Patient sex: M
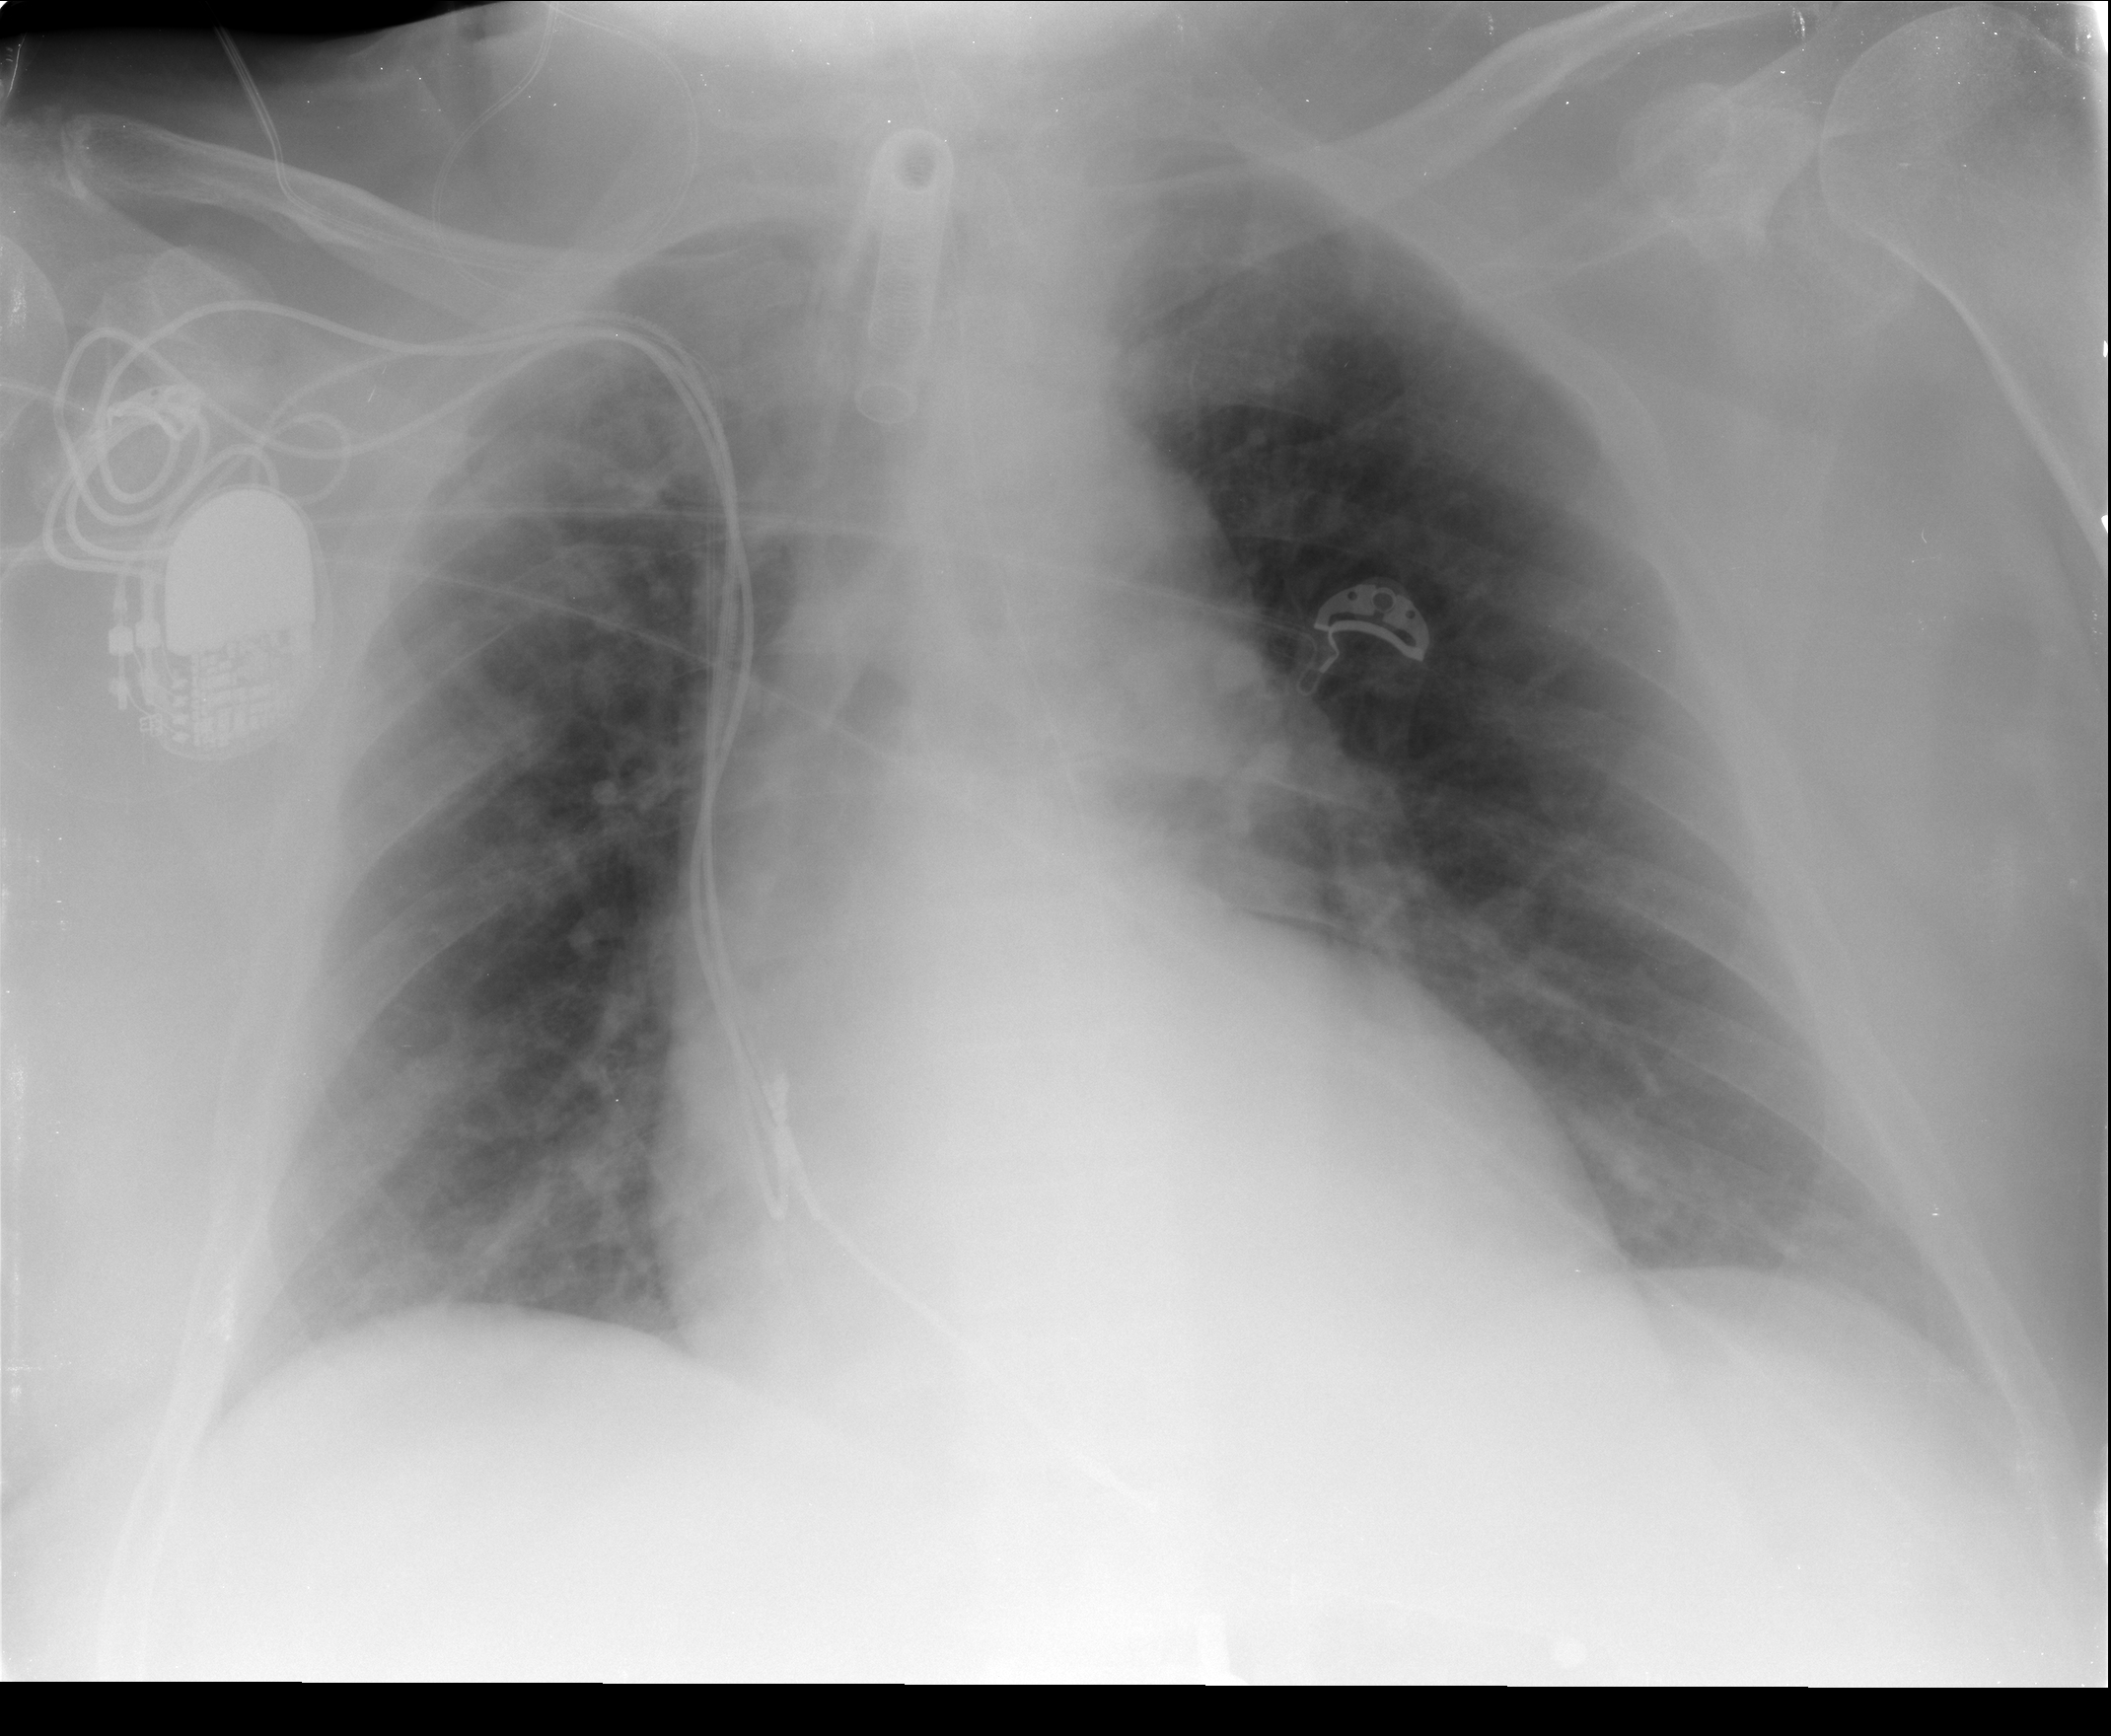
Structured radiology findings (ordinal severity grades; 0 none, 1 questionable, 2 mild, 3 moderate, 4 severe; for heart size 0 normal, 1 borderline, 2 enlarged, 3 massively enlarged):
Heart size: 0
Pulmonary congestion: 2
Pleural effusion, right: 0
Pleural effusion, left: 0
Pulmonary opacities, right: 2
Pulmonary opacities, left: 0
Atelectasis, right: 2
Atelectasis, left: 2